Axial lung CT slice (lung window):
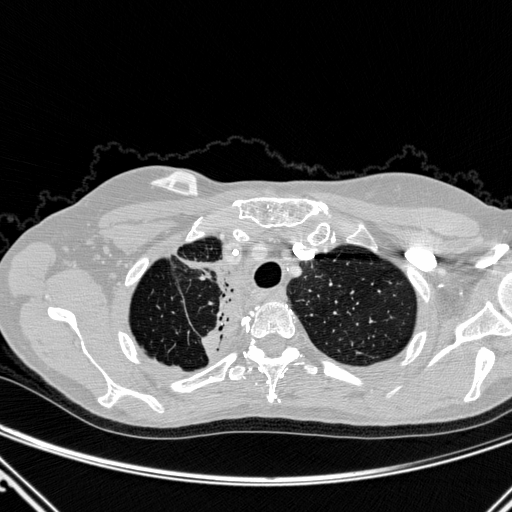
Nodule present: no